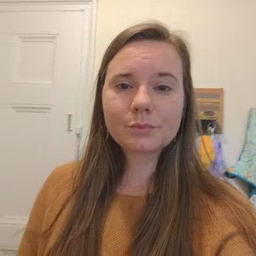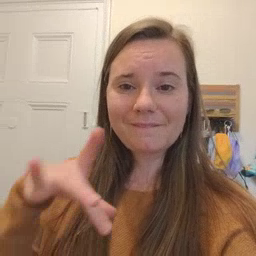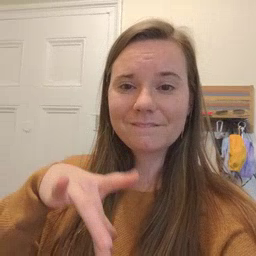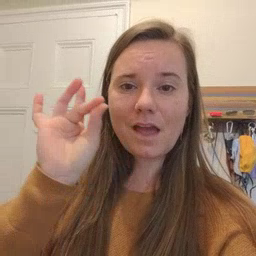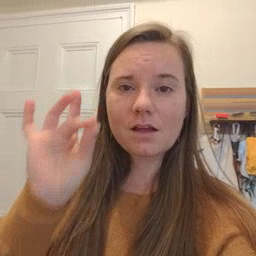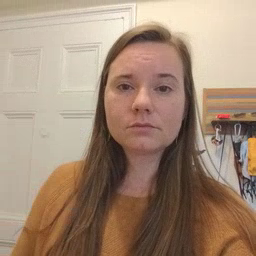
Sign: find